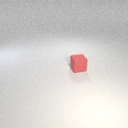
small red rubber cube